Question: I am trying to plot a graph for a data frame that looks like this:
'''
year week cases
2003 1 0
2003 2 0
2003 3 12
2003 4 23
2003 5 12
2003 6 16
2003 7 20
2003 8 13
2003 9 0
2003 10 0
2003 11 21
2003 12 133
2003 13 9
2003 14 22
'''
Carrying data for 52 weeks running from 2003-2012.
Here's what running 'dput(head(df,20)' gives me:
'''
structure(list(year = c(2003L, 2003L, 2003L, 2003L, 2003L, 2003L,
2003L, 2003L, 2003L, 2003L, 2003L, 2003L, 2003L, 2003L, 2003L,
2003L, 2003L, 2003L, 2003L, 2003L), week = 1:20, cases = c(2,
2, 26, 146, 26, 70, 115, 37, 2, 2, 124, 41, 245, 135, 146, 163,
26, 26, 92, 92)), .Names = c("year", "week", "cases"), row.names 1925:1944, class = "data.frame")
'''
I want my Y-axis to be simply the range of the variable 'cases', and the X-axis to run from week 1 through 52. I want to plot every year's data points in a different color.
Here's my ggplot2 code:
'''
ggplot(df, aes(x=week, y=cases, col=year)) + geom_point()
'''
This is the graph it's generating:

Why is this happening? I see no reason why my Y-axis shouldn't just be the range of 'cases' in ascending order.
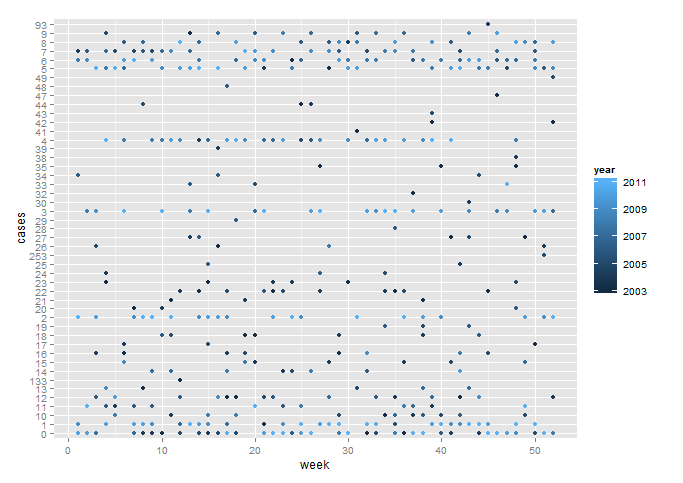
Answer: To sum up what was said in the comments :
Your y-axis is indeed sorted but according to the character values (or rather the factor levels, as your variable was imported as factor) and not the numeric ones (so '1, 10, 11, ..., 2, 20, ...')
There is 2 problems that need to be solved:
the first one is that you have to understand why the variable wasn't imported as numeric. You probably have a "strange" value (like '1,2' for example, ie a comma instead of a point as decimal separator)
The second one is you need numeric values to plot your data correctly. For that, you can transform your factor with 'df$cases <- as.numeric(as.character(df$cases))'. 'NAs'
Just a final note, if you don't want your character variables to be imported as factors, you can use the parameter 'stringsAsFactors=FALSE' in the import step.